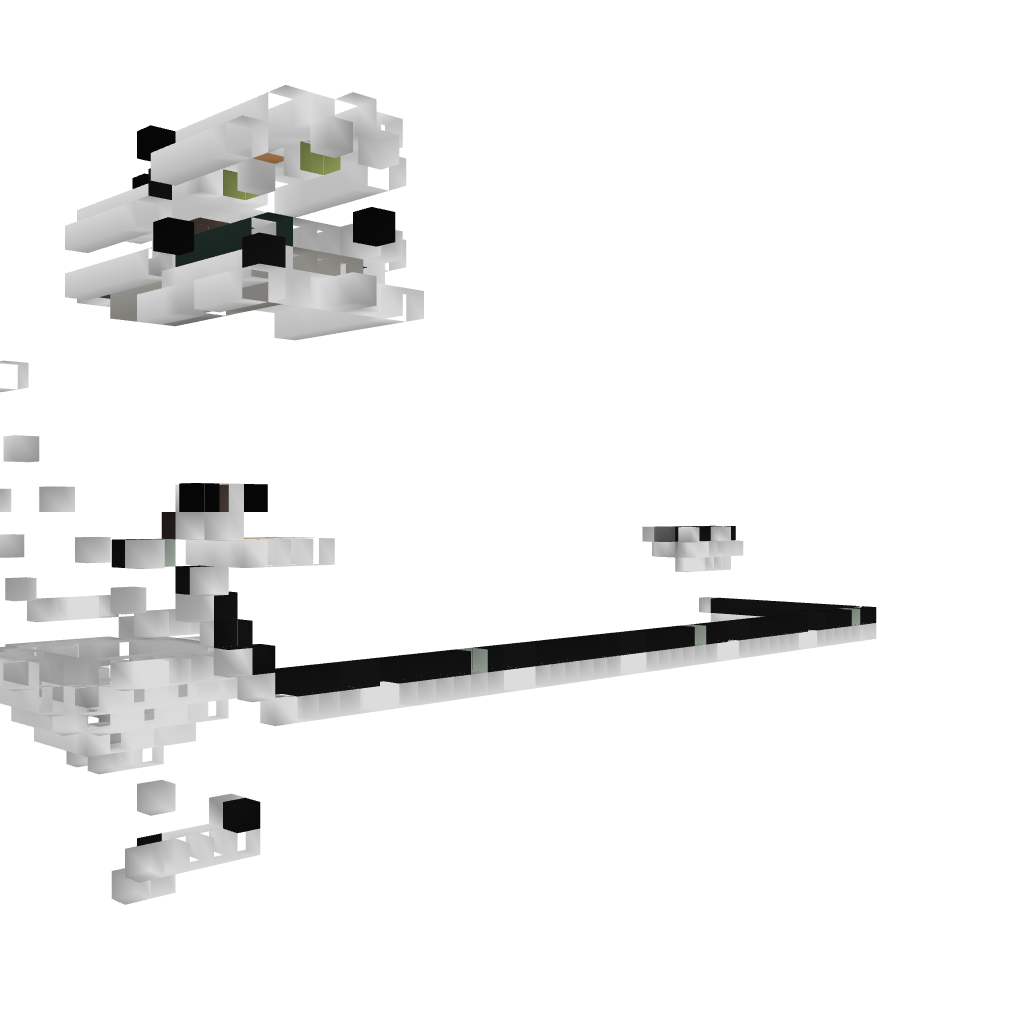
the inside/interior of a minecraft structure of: TNT Mob Trap-Death Bowl